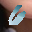
Label: 6